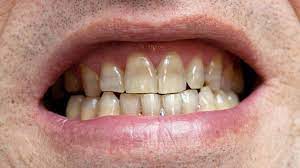
Condition: Tooth Discoloration